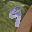
Label: 9